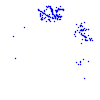
Particle: proton